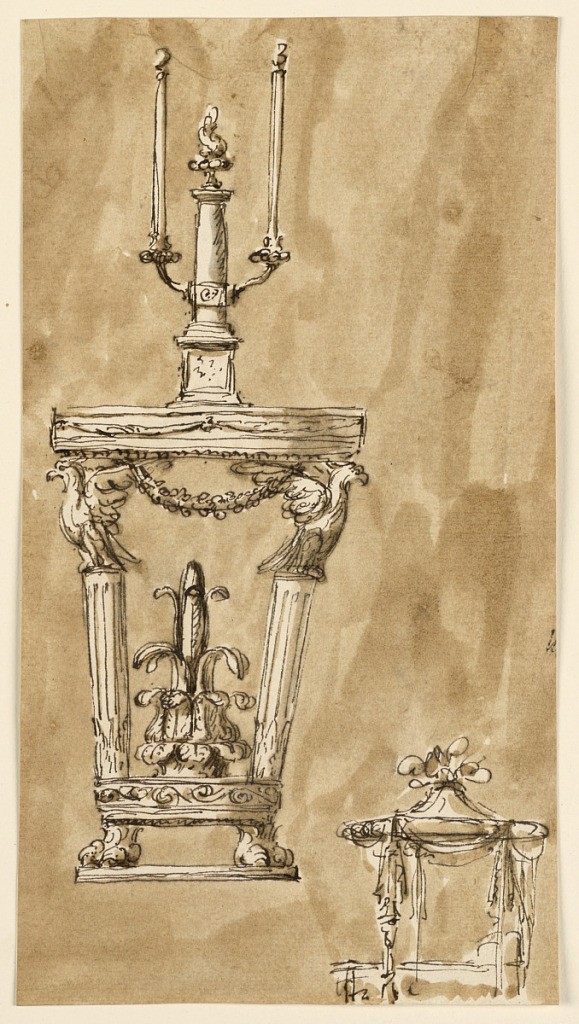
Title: Design for a Console Table with Candlestick and a Bed
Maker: Giuseppe Barberi, Italian, 1746–1809
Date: ca. 1790
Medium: Pen and brown ink, brush and bistre wash on off-white laid paper
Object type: Drawing
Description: Vertical rectangle. At left, console table supported by two legs, ending in lion feet, legs fluted columns topped with eagles. Candlestick on top of the table consists of a monumental column with a lamp on top, at which two arms are fastened, each with a burning candle. At lower right corner, profile view of a bed standing below a canopy in the shape of a tent. Background colored with brown wash.